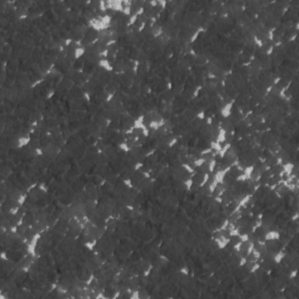
Label: frost